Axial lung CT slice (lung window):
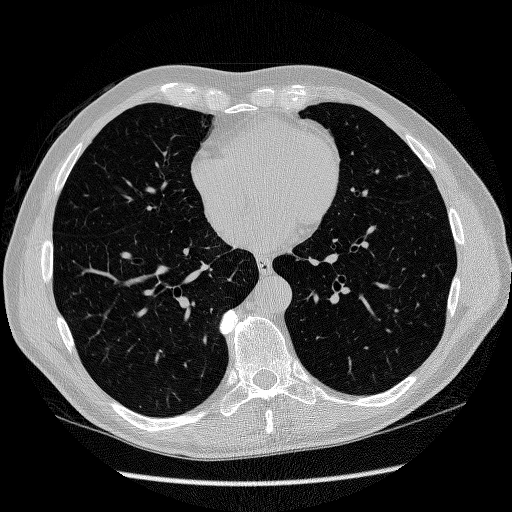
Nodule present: no